Field crop: maize
Growth stage: 2
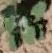
Species: chenopodium